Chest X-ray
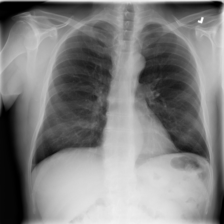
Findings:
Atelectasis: negative
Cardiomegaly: negative
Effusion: negative
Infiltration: positive
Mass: negative
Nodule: negative
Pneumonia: negative
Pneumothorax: negative
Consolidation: negative
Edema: negative
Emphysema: negative
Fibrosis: negative
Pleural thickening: negative
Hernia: negative